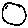
Label: moon